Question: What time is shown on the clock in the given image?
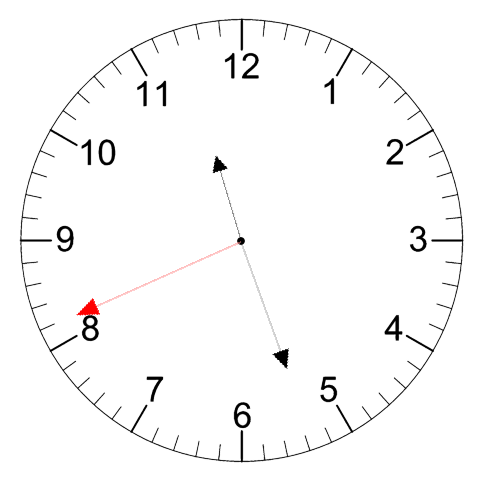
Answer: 11:26:41